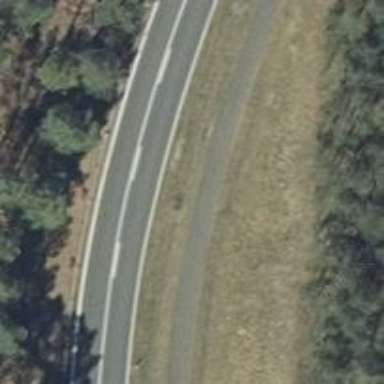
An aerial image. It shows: Asphalt path with excellent trail visibility.